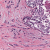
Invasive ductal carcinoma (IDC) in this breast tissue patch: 1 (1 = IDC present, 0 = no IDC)